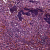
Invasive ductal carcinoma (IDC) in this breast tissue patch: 0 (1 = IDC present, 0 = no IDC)